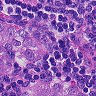
Metastatic tissue present: yes